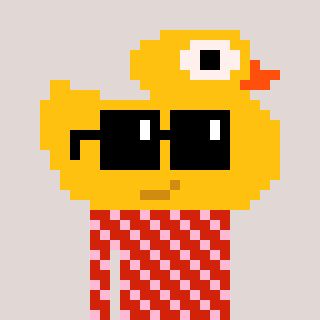
a pixel art character with square black sunglasses, a ducky-shaped head and a red-colored body on a warm background